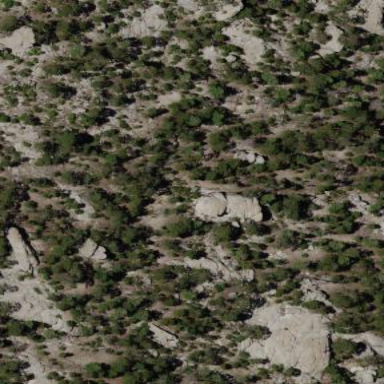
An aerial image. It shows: Landscape of bare rock.